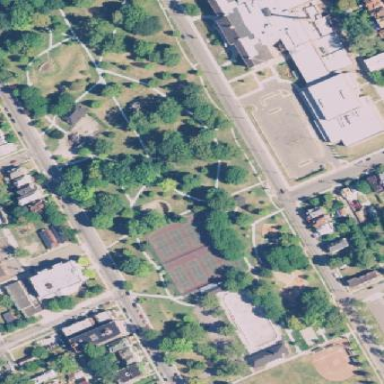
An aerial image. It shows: Park.